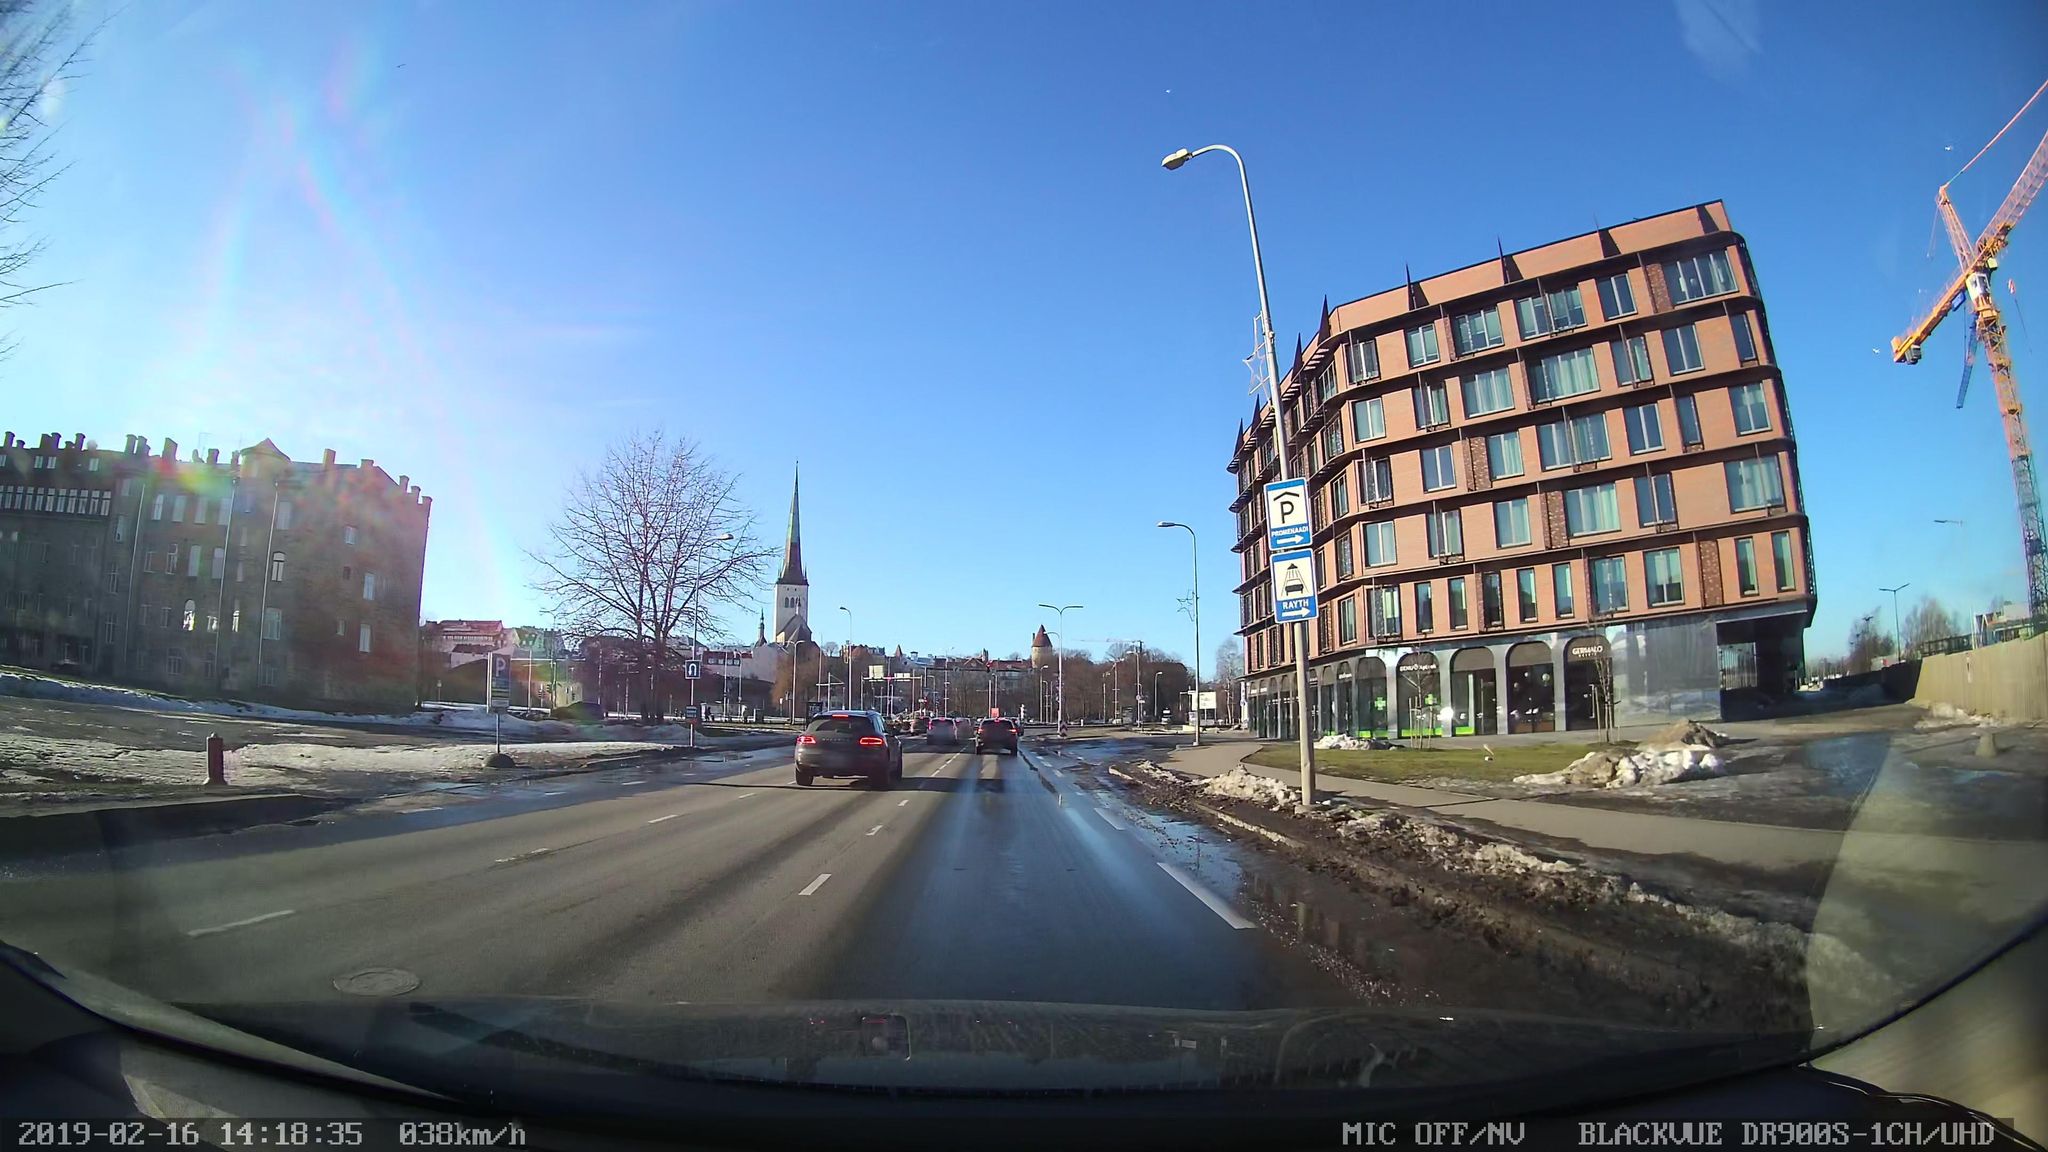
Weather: snowy
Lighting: day
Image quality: good
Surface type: driving surface
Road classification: trunk
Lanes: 3
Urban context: urban centre
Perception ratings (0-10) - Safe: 3.31, Lively: 6.59, Beautiful: 3.62, Boring: 5.81, Depressing: 5.63, Wealthy: 3.58